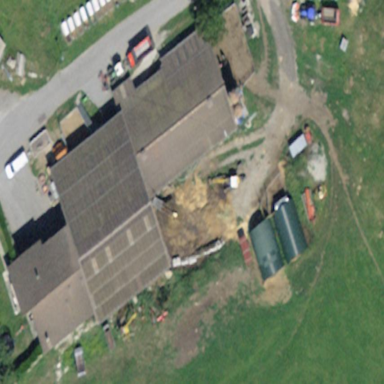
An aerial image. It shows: Farmyard area.